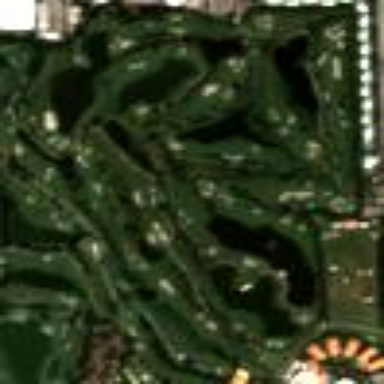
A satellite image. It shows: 18-hole golf course categorized under leisure land.